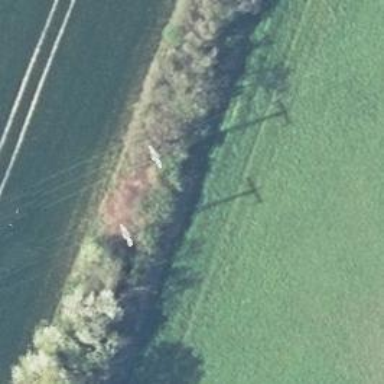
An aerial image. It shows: Minor power line.